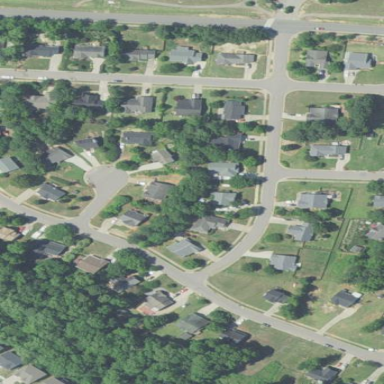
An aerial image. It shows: Residential area within neighborhood.